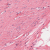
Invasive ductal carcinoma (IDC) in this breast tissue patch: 0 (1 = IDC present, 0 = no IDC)